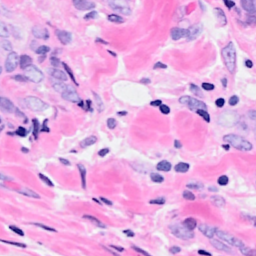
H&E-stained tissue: Breast